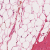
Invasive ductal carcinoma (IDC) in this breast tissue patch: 0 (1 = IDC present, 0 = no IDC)